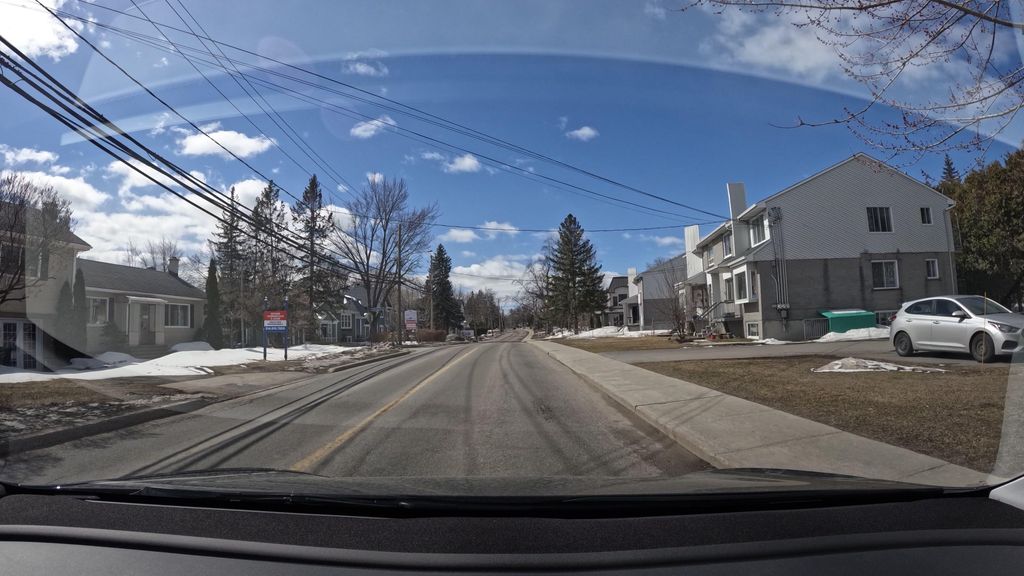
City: montreal